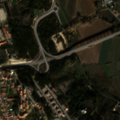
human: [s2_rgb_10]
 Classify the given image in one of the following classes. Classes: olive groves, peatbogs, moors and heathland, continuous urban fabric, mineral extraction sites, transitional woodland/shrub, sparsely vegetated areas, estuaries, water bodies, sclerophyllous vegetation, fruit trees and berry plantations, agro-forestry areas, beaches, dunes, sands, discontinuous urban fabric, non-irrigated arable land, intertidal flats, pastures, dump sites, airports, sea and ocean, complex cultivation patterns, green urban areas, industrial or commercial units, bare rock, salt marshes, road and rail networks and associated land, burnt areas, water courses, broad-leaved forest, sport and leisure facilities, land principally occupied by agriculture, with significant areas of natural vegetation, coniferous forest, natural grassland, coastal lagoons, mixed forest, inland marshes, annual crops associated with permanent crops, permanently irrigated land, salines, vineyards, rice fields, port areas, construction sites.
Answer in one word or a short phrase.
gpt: continuous urban fabric, discontinuous urban fabric, fruit trees and berry plantations, annual crops associated with permanent crops, complex cultivation patterns, land principally occupied by agriculture, with significant areas of natural vegetation, coniferous forest